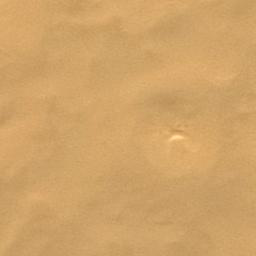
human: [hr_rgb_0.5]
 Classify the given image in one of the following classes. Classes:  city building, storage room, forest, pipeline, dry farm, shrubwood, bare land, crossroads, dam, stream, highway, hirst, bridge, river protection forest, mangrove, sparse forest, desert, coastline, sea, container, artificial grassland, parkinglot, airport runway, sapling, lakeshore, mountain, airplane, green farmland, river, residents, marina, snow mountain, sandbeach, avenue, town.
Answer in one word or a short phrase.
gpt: desert